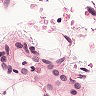
Metastatic tissue present: no